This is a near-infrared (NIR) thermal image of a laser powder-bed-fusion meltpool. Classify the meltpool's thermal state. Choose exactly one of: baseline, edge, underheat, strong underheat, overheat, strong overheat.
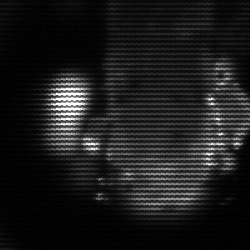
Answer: strong underheat